Question: I have been searching through <URL> classes:
<URL>
And I found that you can create buttons, checkboxes, radio buttons, textboxes:

But I do not understand why you cannot create a signature box? It is part of the standard library of objects for a PDF template. You can create this object using adobe acrobat itself.
When I say signature, I mean I need the user to be able to sign their name on the resulting PDF.
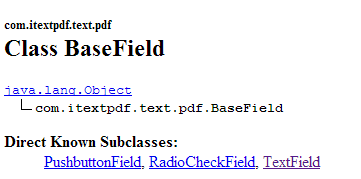
Answer: Please read <URL> and more specifically section 2.3.2 entitled "Creating a signature field programmatically using iText".
However, you also need to read section 2.4.4, entitled "Ordinary and Certifying signatures":
ISO-32000-1 specifies that a PDF document may contain the following standard types of signatures:
- - -
If you want to create a document that can be signed by end users without the requirement of any other software than Adobe Reader, your document needs to be 'Reader enabled'. Because of the reason explained in the white paper on digital signing, you need Adobe software to do this. It would be illegal for any third party different from Adobe to use Adobe's private key.
Note that digital signatures and signature fields involve much more than just allowing an end user to 'sign his name'. He'll always need a private key to sign a document. Suppose that this wasn't what you meant with your question, suppose that you want people to fill out their name in a text field, then you'd still need to Reader-enable the document, unless the end users is using one of the more recent versions of Adobe Reader which unlock the possibility to save a filled out form.
Now I see that you need people to 'draw' their signature. That is NOT a valid digital signature, and you CAN NOT provide a field to add such a fake signature. Adding such a fake signature is something that needs to be provided in the viewer that is used by the end user. If you want to know why these signatures are fake and have no legal value whatsoever, please watch this demo: <URL>